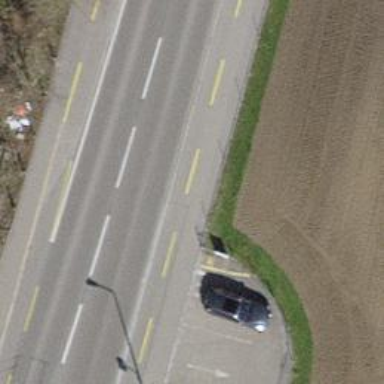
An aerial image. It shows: Secondary road with asphalt surface. There is cycle track on the right side of the road.